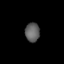
Tissue: lung
Cell type: Endothelial cells
Senescence score: 0.6306
Nuclear area (px): 272
Mean DAPI intensity: 94.566